Question: I'm trying to create a Tabed application where one tab will hold up to 25-30 images.
I want does images to be able to swipe to the next/prev and not having a gallery.
I've been searching around trying to find some sort of slider example but only found a lot of them using Gallery, witch seems to also be deprecated in ICS and up.

What I've gotten so far is the actual fragment:
'''
public class ImageTab extends Fragment {
@Override
public View onCreateView(LayoutInflater inflater, ViewGroup container, Bundle savedInstanceState) {
return inflater.inflate(R.layout.image_layout, container, false);
}
@Override
public void onViewCreated(View view, Bundle savedInstanceState) {
super.onViewCreated(view, savedInstanceState);
}
}
'''
If anyone could point me in the right direction, it would be mostly appreciated.
best,
Henrik
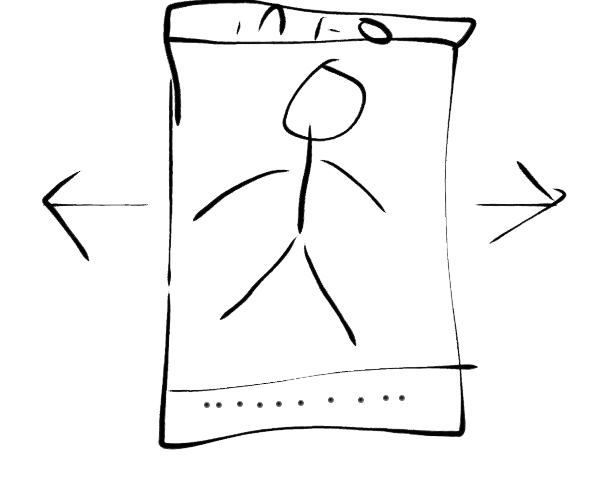
Answer: > @Hiny: I'm trying to create a Tabed application where one tab will hold up to
25-30 images.
Use a FragmentActivity with a tabhost or actionbar tab navigation, where one of the tabs holds a Fragment with a <URL>.
'''
mViewPager.setAdapter(new MyImagesPagerAdapter(getChildFragmentManager()));
'''
> @Hiny: I want does images to be able to swipe to the next/prev and not having
a gallery.
The ViewPager will give you this functionality, and it's easy to add a page indicator.
> Quote from the Android Developer site: <URL>"For example, if you use ViewPager to create fragments that swipe left
and right and consume a majority of the screen space, you can now
insert fragments into each fragment page."
And it's supported from Android 1.6 with the Android Support Library.
> @Hiny: If anyone could point me in the right direction, it would be mostly
appreciated.
For code example check out <URL>